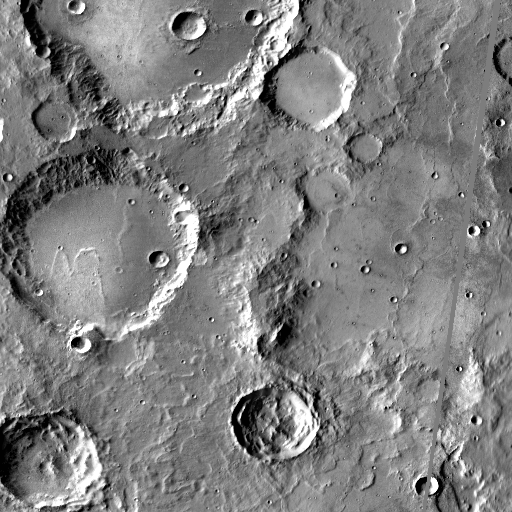
Crater classes present: Background, Other, Layered, Buried